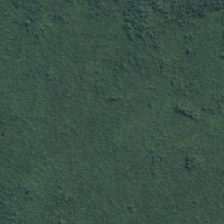
Land cover: herbaceous_freshwater_vege